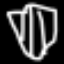
Label: diamond